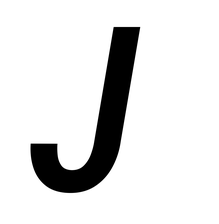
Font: Roboto-Italic_Condensed_Medium_Italic